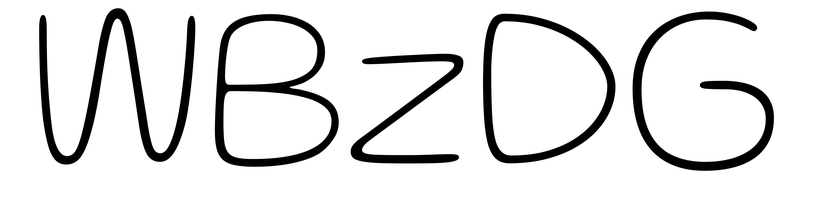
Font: Gluten_Thin